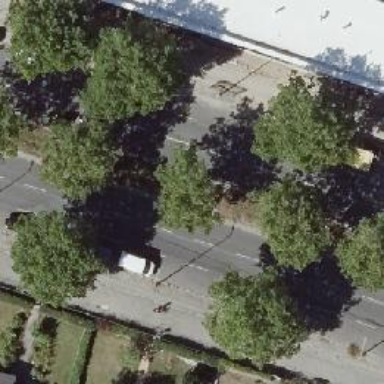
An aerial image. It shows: Secondary road with asphalt surface. There is cycle track on the right side of the road.